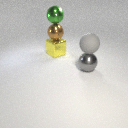
large brown metal sphere above large yellow metal cube